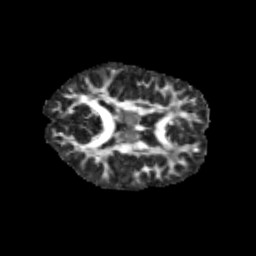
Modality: FA
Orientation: axial
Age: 11
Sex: male
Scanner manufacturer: siemens
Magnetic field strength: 3 T
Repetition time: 3.8 s
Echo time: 0.07 s